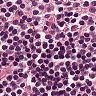
Metastatic tissue present: no